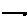
Label: line